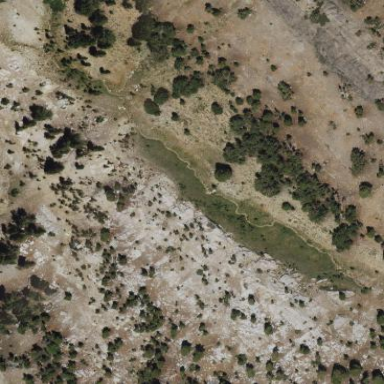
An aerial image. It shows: Wet meadow characterized by grassland vegetation.